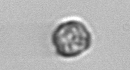
Label: Dinophyceae